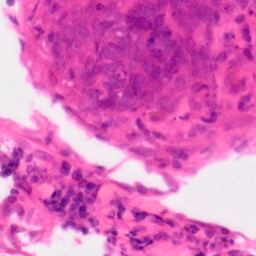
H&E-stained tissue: Colon